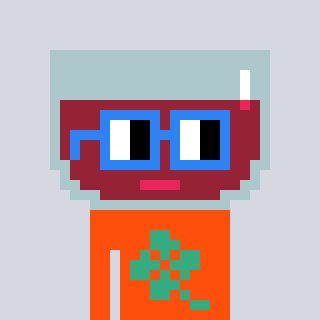
a pixel art character with square blue glasses, a wine-shaped head and a orange-colored body on a cool background